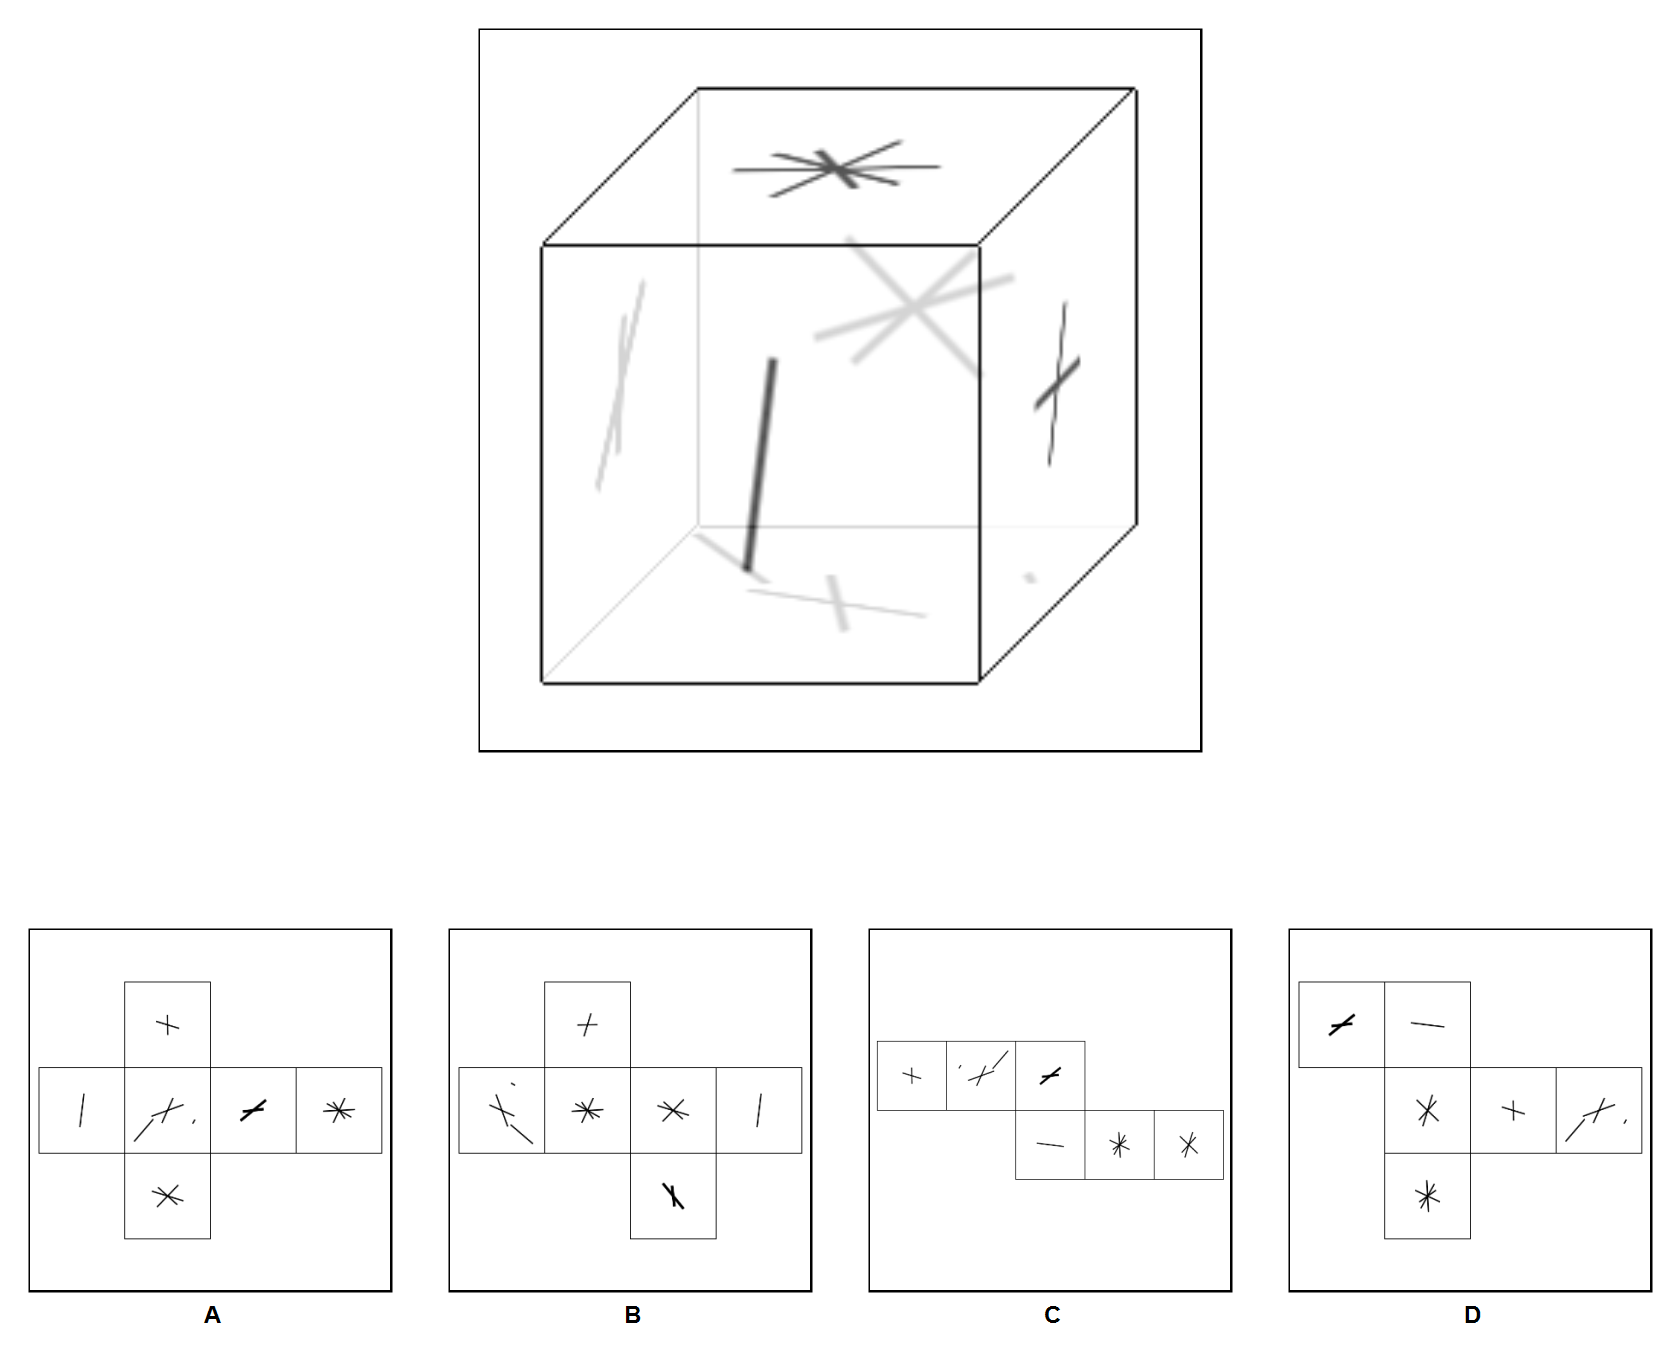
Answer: C